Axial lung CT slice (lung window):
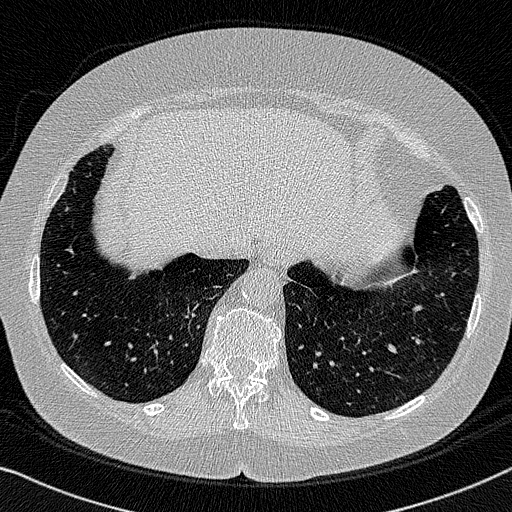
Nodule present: no